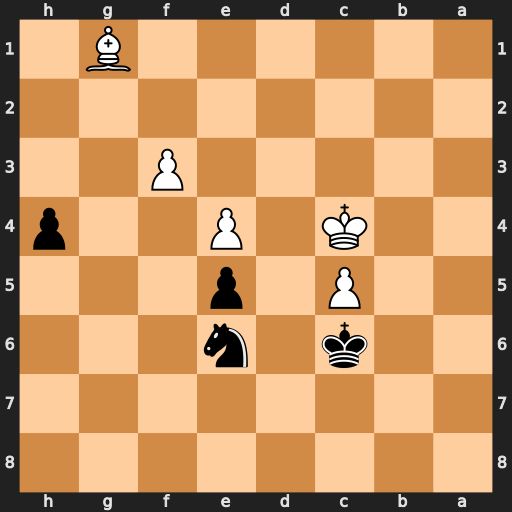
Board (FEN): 8/8/2k1n3/2P1p3/2K1P2p/5P2/8/6B1
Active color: b
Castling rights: -
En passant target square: -
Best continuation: Ng5 f4 exf4 Bh2 f3 Kd3 Nxe4